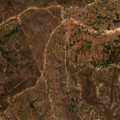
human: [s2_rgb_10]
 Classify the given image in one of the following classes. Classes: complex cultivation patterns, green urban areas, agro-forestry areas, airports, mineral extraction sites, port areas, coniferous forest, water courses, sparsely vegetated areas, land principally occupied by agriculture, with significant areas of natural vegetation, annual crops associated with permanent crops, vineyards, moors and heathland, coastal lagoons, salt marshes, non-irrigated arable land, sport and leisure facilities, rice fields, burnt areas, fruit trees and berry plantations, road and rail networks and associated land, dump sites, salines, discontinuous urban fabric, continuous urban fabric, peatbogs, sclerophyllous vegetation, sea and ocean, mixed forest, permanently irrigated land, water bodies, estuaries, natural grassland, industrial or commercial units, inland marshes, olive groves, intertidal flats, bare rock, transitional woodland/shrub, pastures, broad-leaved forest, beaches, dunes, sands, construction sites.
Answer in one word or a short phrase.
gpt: agro-forestry areas, broad-leaved forest